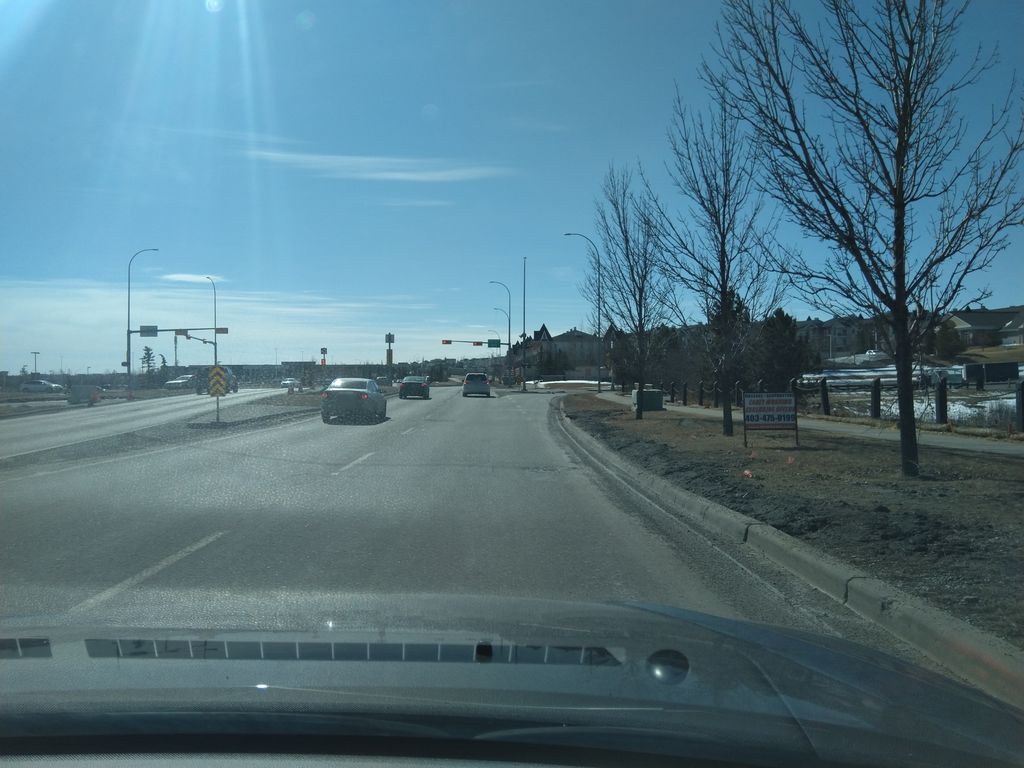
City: calgary